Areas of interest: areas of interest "Guoyao Lerentang Medicine"
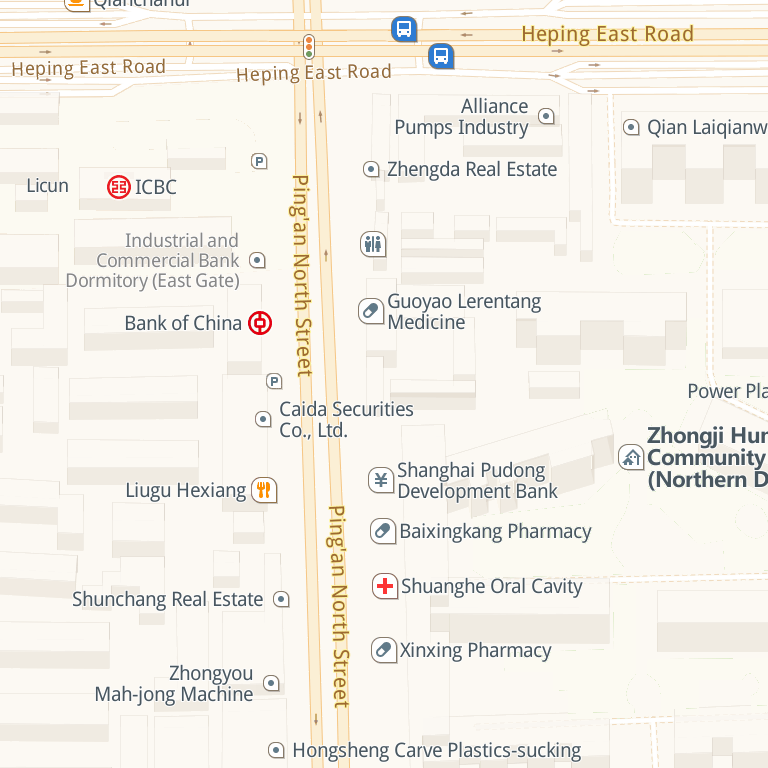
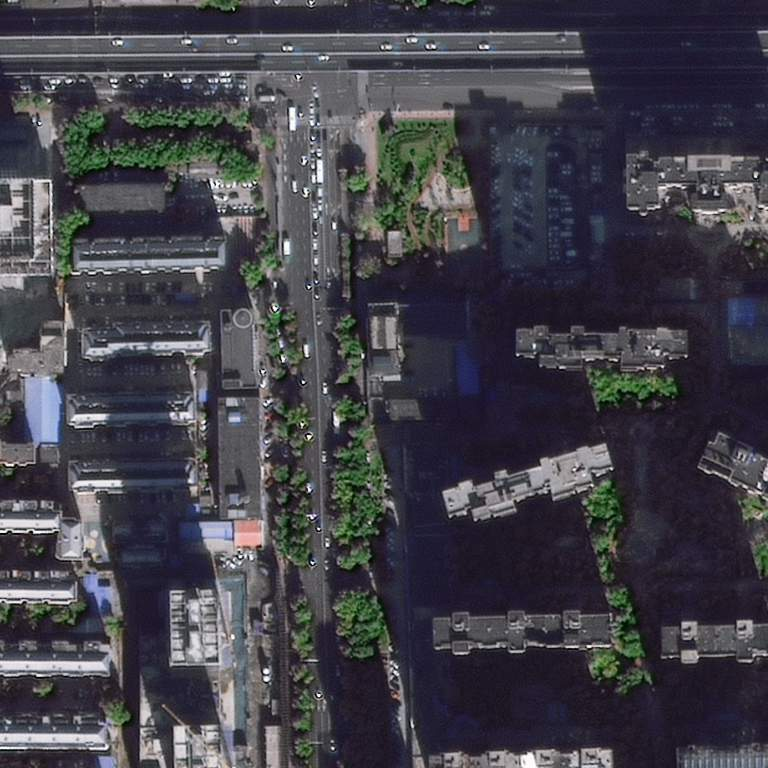